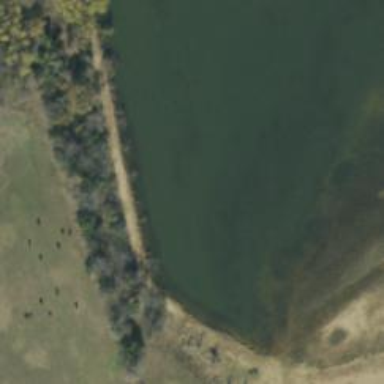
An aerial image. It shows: Reservoir area.